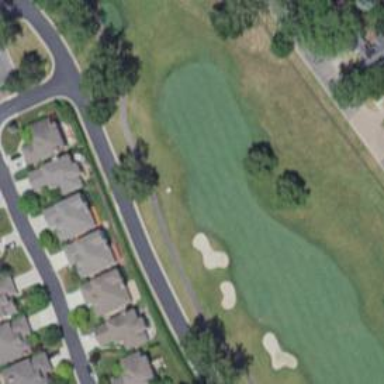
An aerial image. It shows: Path for golf carts.